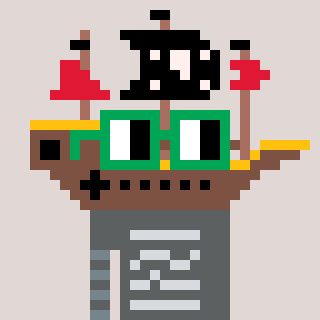
a pixel art character with square green glasses, a pirateship-shaped head and a grayscale-colored body on a warm background